Field crop: maize
Growth stage: 1
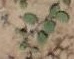
Species: convolvulus